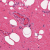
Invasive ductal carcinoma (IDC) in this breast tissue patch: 0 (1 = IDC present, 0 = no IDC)